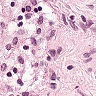
Metastatic tissue present: no